Question: I am loading csv file values in array and want to create a chart.
'''
for(int i = 0; i < array.GetLength(1); i++)
{
int x = sum[i];
chart1.Series.Add(array[0, i]);
chart1.Series[array[0, i]].Points.AddXY(i, x.ToString());
}
'''
only last bar is showing as output correctly.

here is csv file snapshot.
<URL>
when i tried with hardcoded values like
'''
chart1.Series["S1"].Points.AddXY(1.ToString(), 99);
chart1.Series["S1"].Points.AddXY(2.ToString(), 88);
chart1.Series["S1"].Points.AddXY(3.ToString(), 33);
'''
it was showing correct output as shown in snapshot.
<URL>
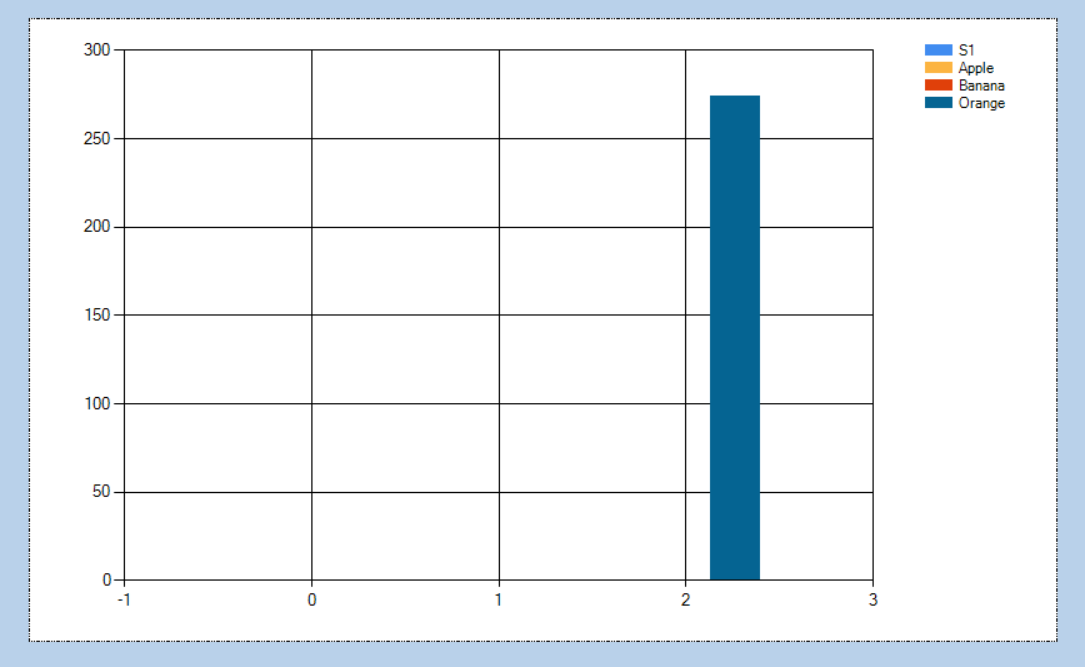
Answer: Try something like the syntax used <URL> for a bar chart. There is also an update to your sum function, since I don't know other ways to sum the columns of a 2D array.
'''
for(int i = 0; i < array.GetLength(1); i++)
{
int x = 0;
for (int j = 1; j < array.GetLength(1); j++) {
x += array[j, i]
}
chart1.Series.Add(array[0, i]);
chart1.Points.AddXY(array[0, i], x);
}
'''